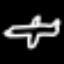
Label: airplane